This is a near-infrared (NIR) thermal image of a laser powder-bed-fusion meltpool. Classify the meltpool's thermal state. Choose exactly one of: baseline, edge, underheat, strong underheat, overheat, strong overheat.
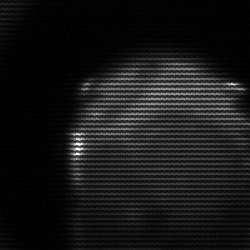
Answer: edge